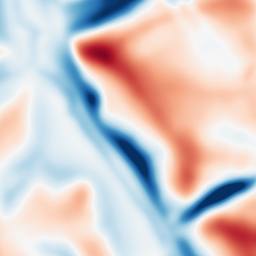
Category: multiscale
Decomposition family: dog
Decomposition parameters: sigma_low: 5
sigma_high: 20
Upsampling method: cubic_catmull_rom
Upsampling parameters: scale: 2
Upsampling scale: 2